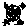
Label: moon